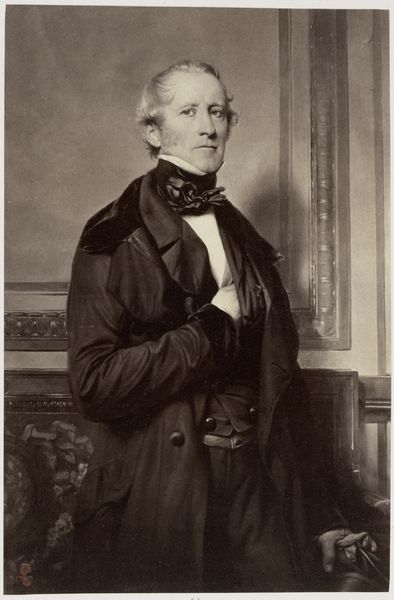
Titel: Fotoreproductie van schilderij door Paul Delaroche: portrait de M. le Baron Mallet
Künstler: Robert Jefferson Bingham
Standort: Amsterdam
Institution: Rijksmuseum
Schlagwörter: hand, kopf, mann, handschuh, raum, stuhl, jacke, portrait, mantel, sessel, fliege, politiker, binde, binder, napoleongeste